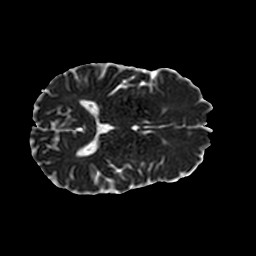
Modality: ADC
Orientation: axial
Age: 59
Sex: male
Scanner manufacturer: philips
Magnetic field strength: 3 T
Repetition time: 4.139 s
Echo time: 0.06119 s